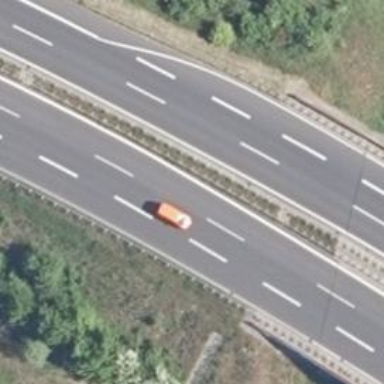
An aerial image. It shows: Asphalt trunk motorway.